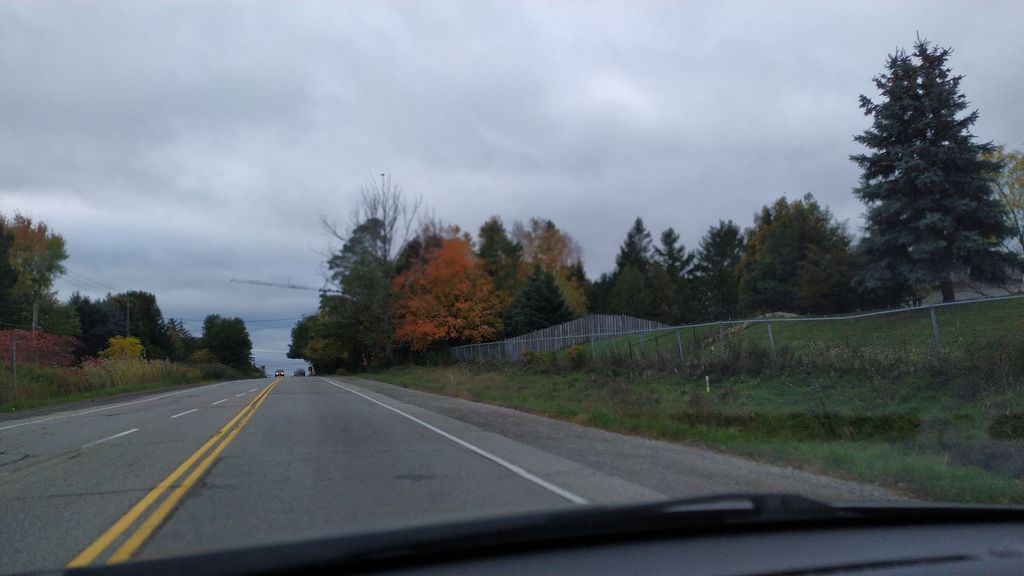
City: kitchener-waterloo